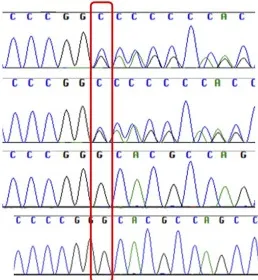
(A) Variant confirmation and segregation analysis by Sanger sequencing.
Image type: chart (chart)